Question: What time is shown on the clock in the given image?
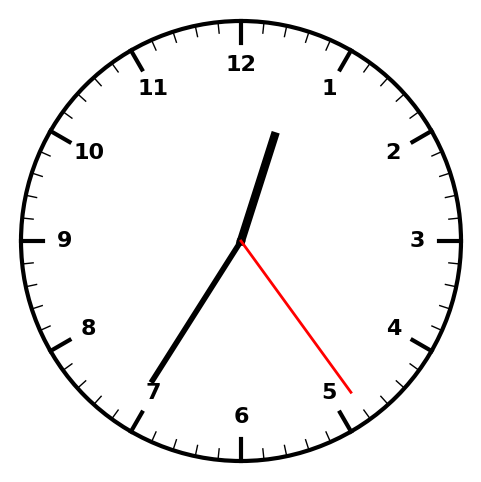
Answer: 12:35:24